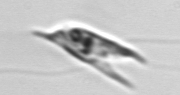
Label: Chrysochromulina_lanceolata